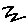
Label: zigzag